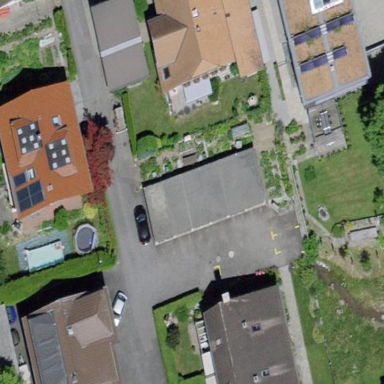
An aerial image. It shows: Group of garages.